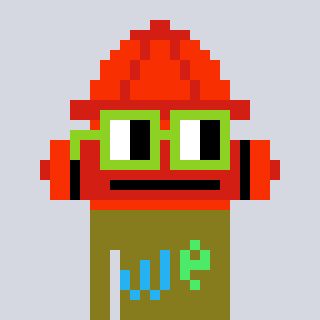
a pixel art character with square light green glasses, a fire hydrant-shaped head and a gunk-colored body on a cool background